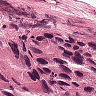
Metastatic tissue present: yes